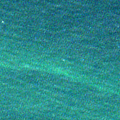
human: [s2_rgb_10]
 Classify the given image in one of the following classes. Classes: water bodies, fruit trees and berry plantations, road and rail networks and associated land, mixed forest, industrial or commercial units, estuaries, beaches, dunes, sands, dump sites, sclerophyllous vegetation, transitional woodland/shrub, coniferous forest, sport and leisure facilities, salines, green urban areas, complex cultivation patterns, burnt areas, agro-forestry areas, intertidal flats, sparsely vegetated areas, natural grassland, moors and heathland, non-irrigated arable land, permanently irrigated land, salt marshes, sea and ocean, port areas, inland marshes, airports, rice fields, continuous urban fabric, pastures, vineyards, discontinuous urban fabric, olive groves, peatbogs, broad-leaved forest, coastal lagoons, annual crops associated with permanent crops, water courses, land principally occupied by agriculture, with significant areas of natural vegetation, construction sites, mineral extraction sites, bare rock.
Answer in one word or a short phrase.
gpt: sea and ocean